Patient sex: M
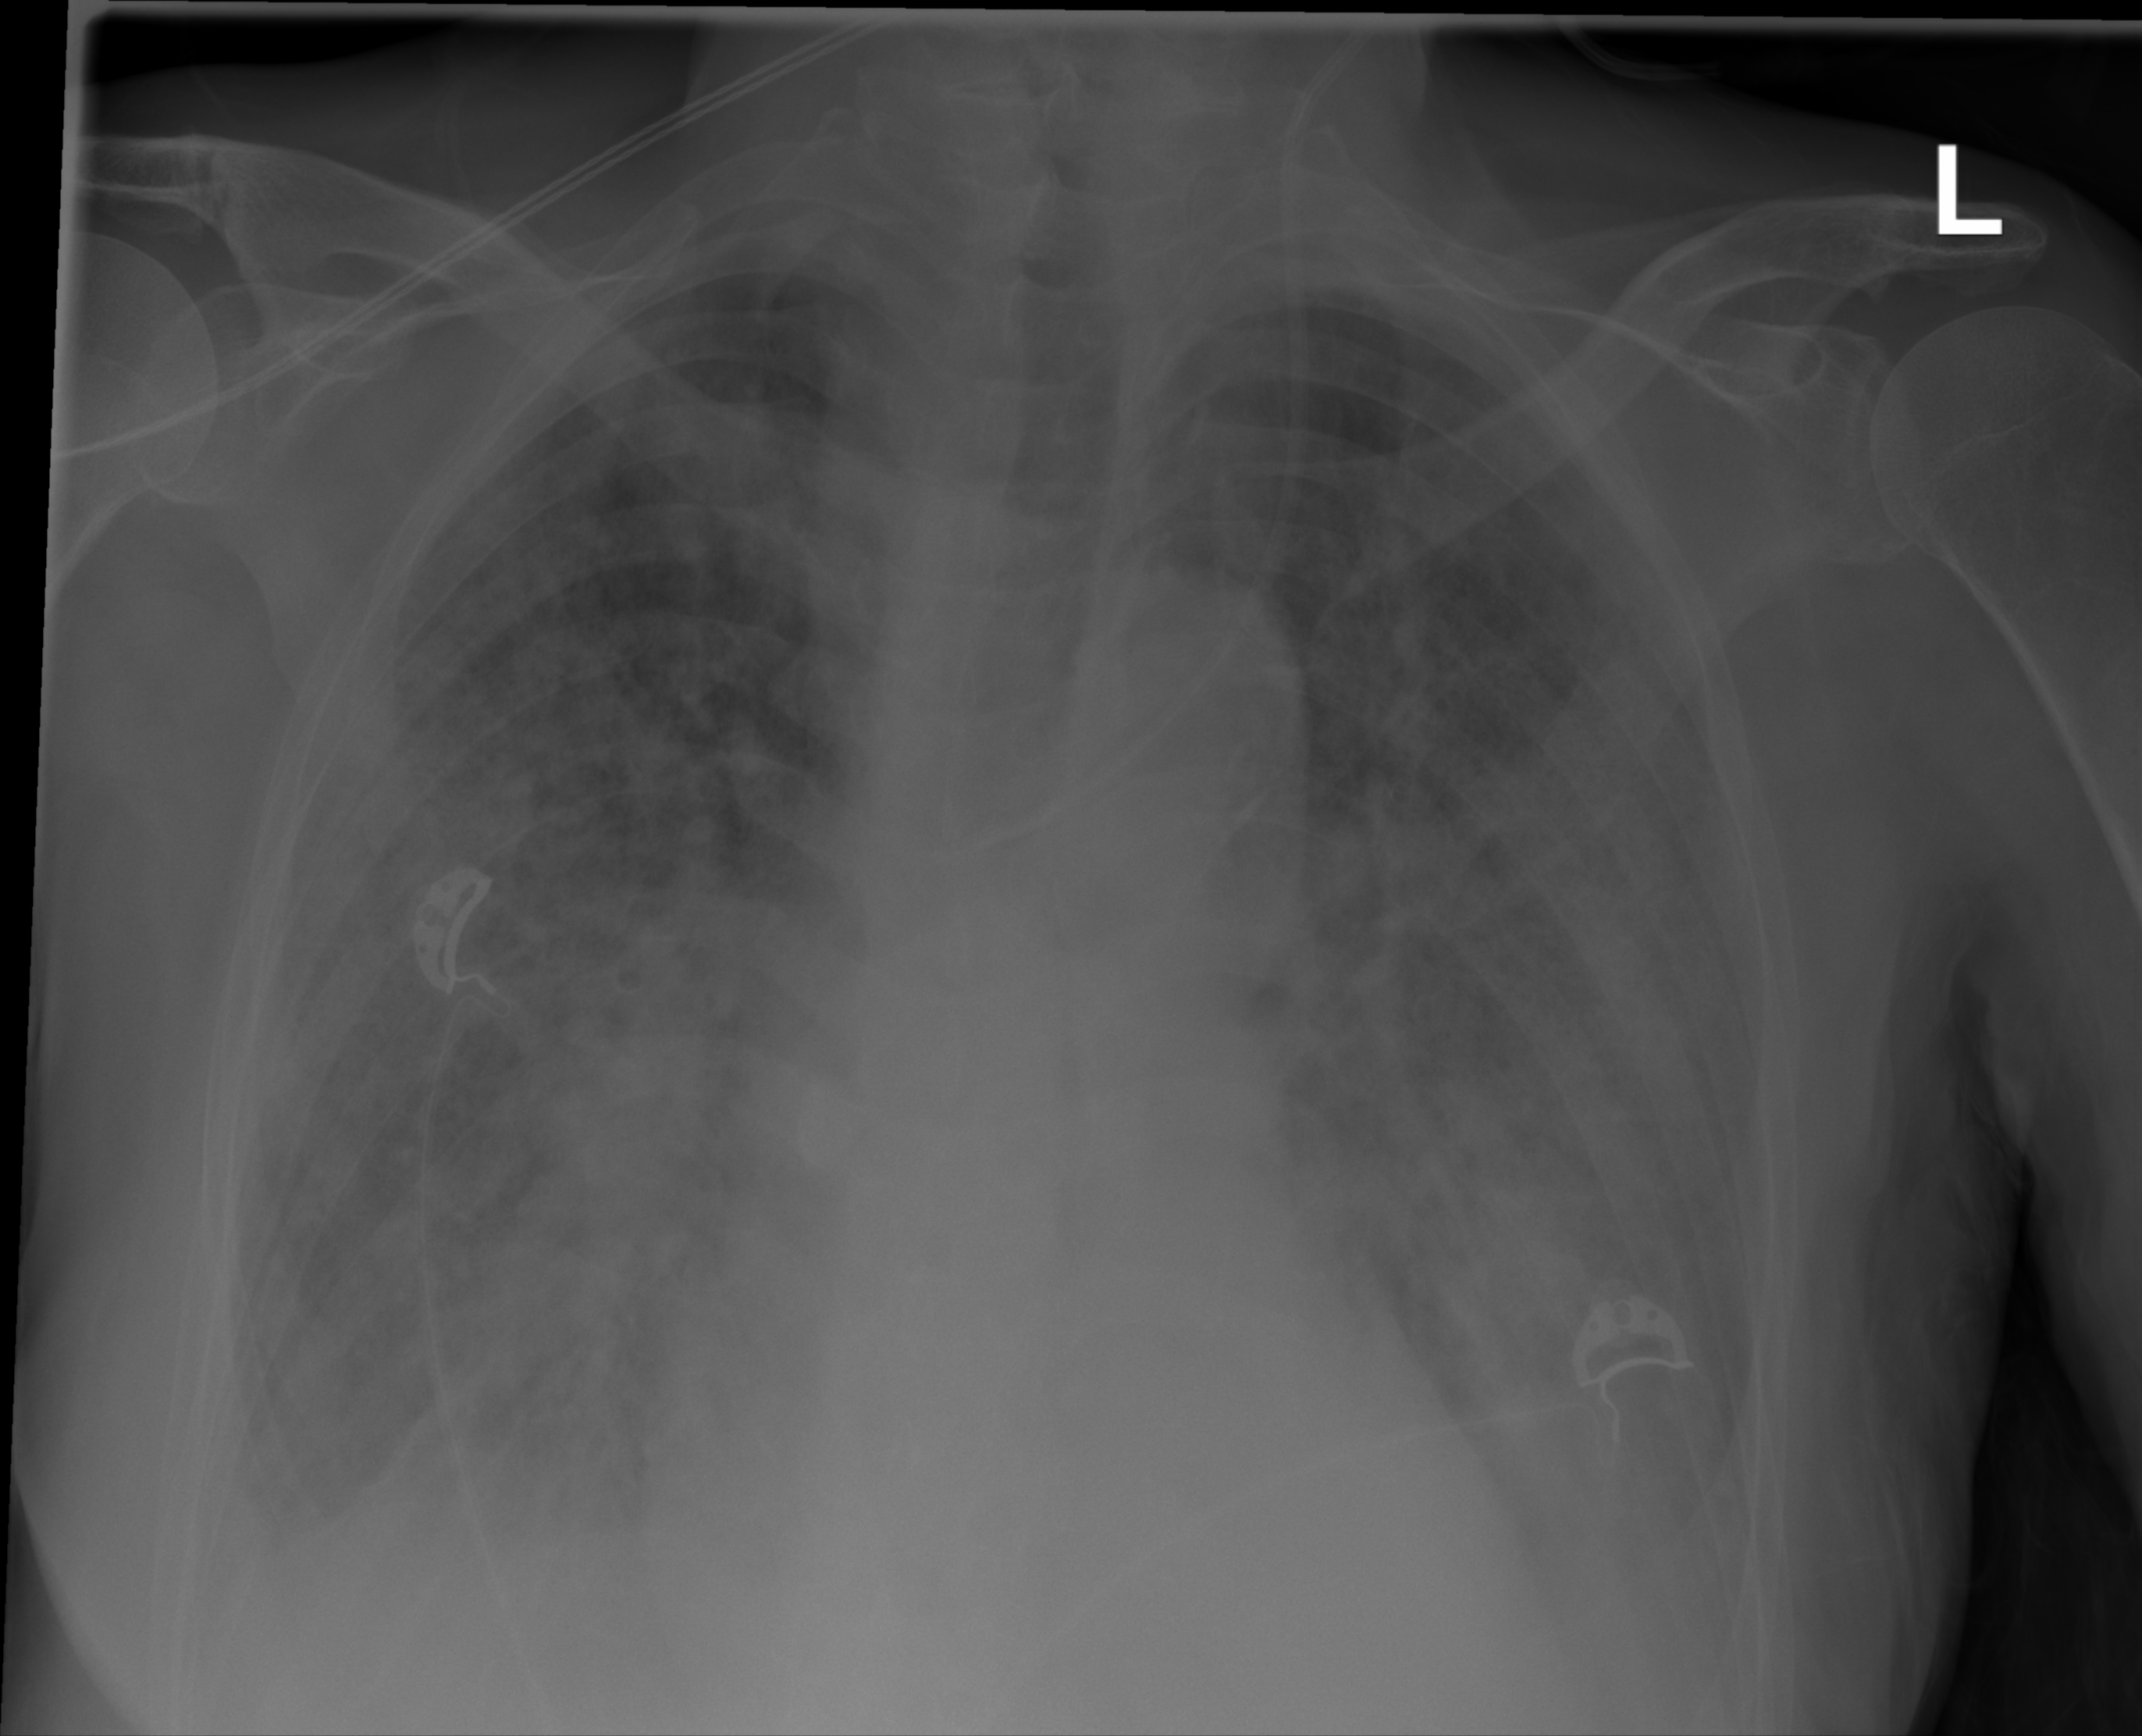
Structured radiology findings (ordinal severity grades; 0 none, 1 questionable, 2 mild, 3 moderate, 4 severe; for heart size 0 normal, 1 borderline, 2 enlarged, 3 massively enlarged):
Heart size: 0
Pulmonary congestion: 3
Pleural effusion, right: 2
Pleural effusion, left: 2
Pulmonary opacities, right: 4
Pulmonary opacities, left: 4
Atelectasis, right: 2
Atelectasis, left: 2